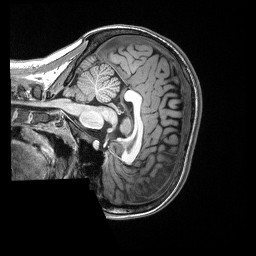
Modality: T1w
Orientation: sagittal
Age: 17
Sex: female